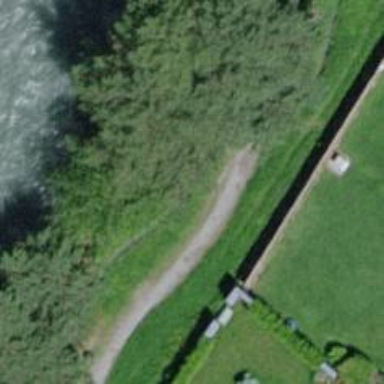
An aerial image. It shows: Footway on bridge.